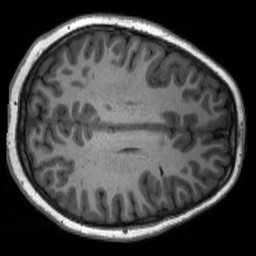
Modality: T1w
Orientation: axial
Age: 16
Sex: male
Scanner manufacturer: siemens
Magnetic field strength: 3 T
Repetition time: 2.53 s
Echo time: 0.00174 s